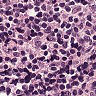
Metastatic tissue present: no